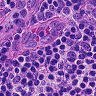
Metastatic tissue present: no